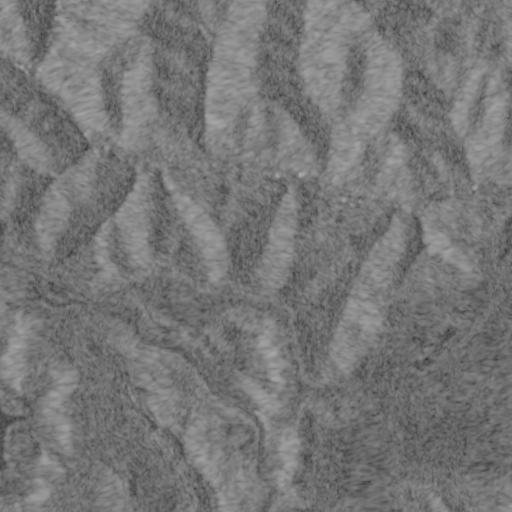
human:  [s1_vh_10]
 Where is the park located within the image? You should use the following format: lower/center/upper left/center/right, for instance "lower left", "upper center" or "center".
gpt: The park is located in the center right of the image.
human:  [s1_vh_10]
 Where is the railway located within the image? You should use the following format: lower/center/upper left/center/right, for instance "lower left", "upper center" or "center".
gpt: The railway is located in the lower of the image.
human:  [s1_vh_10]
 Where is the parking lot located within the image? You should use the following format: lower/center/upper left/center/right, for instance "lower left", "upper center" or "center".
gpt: There is no parking lot in the image.

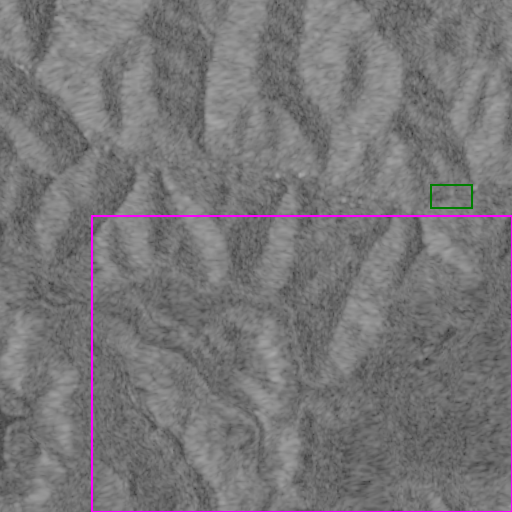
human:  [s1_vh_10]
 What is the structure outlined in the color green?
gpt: The structure outlined in green is a park.
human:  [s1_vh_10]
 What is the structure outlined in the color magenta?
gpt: The structure outlined in magenta is a quarry.
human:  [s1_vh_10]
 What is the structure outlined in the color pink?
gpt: There is no pink outline.